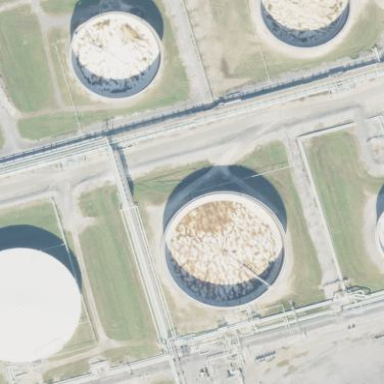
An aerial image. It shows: Storage tank created as man-made structure.